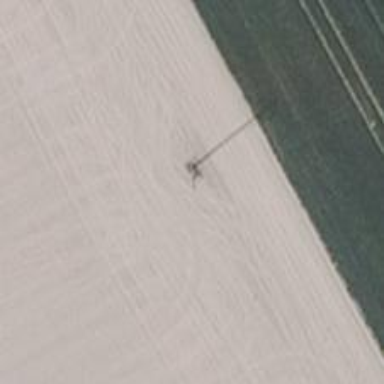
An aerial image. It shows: Power pole.